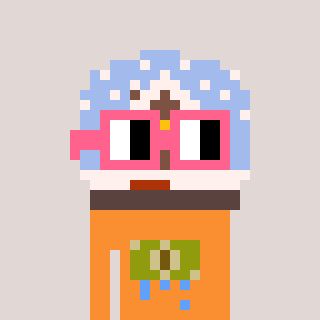
a pixel art character with square pink glasses, a snow globe-shaped head and a orange-colored body on a warm background